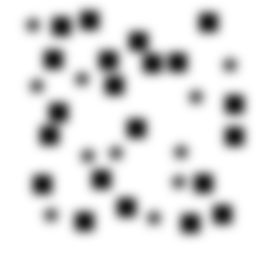
Squares: 21
Triangles: 0
Stars: 11
Total shapes: 32